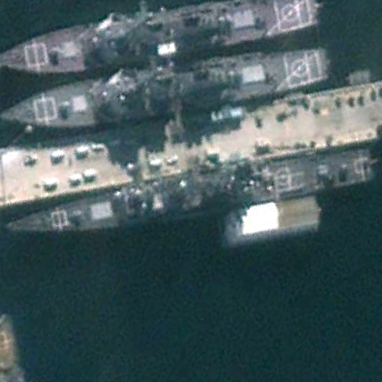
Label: cruiser